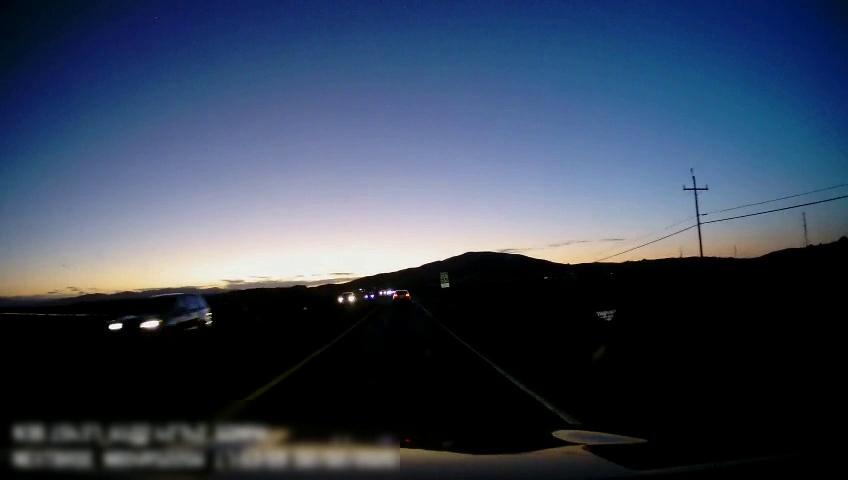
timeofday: Dusk/Dawn/Twilight
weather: Other
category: Drivable Space
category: Vehicles | SUV
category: Vehicles | SUV
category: Vehicles | SUV
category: Vehicles | Car
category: Lanes | Current Lane
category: Lanes | Current Lane
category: Traffic | Signs